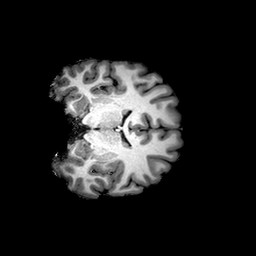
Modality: T1w
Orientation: coronal